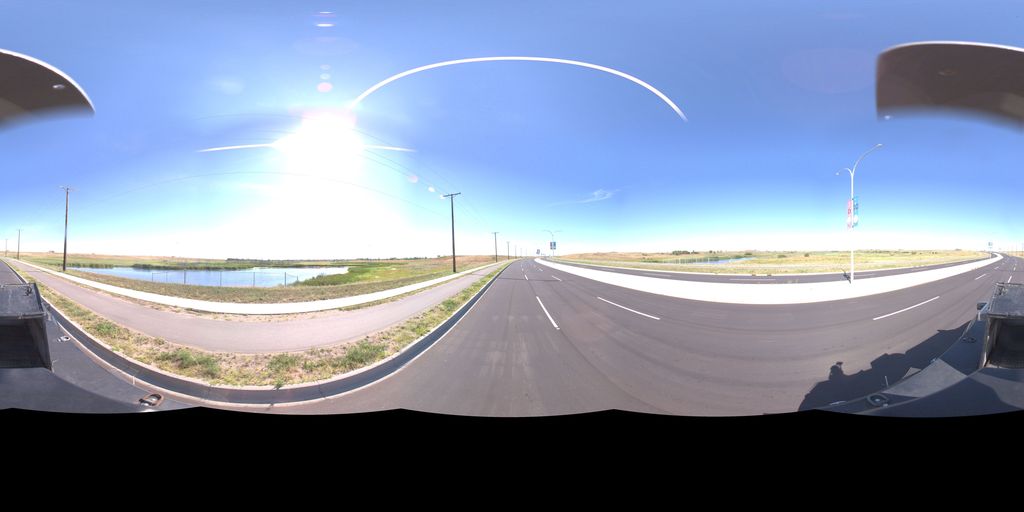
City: saskatoon